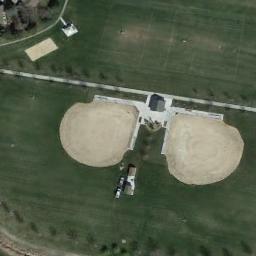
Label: baseball_diamond